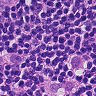
Metastatic tissue present: yes